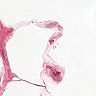
Metastatic tissue present: no